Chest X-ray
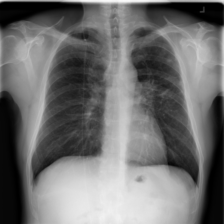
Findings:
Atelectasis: negative
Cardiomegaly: negative
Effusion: negative
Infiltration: negative
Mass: negative
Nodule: negative
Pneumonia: negative
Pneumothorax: negative
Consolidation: negative
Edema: negative
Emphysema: negative
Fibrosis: negative
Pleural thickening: negative
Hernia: negative